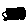
Label: cloud